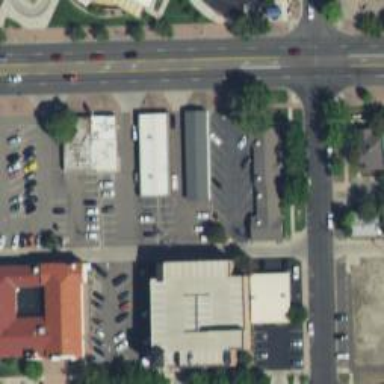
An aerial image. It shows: Parking space.